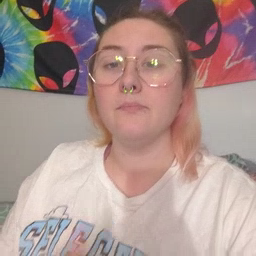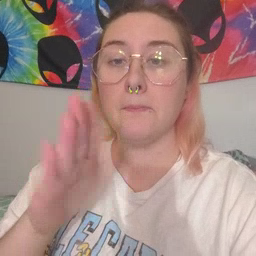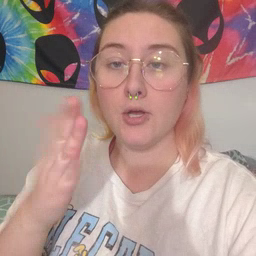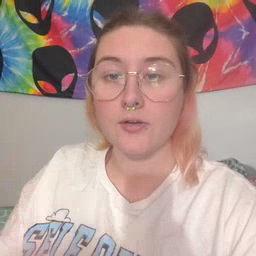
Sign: book